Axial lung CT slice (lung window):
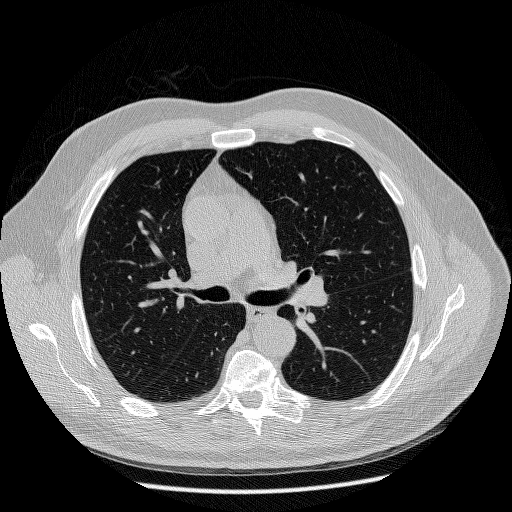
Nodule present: no